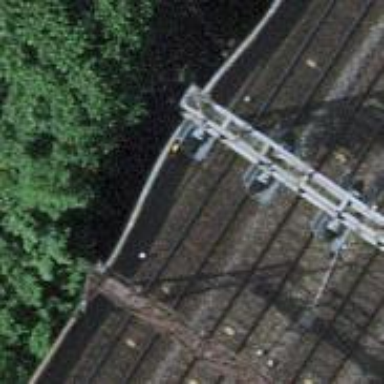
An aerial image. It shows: Railway signal.